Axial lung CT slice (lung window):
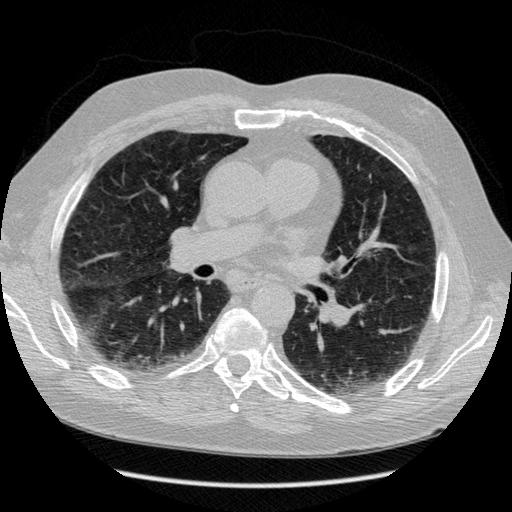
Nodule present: no